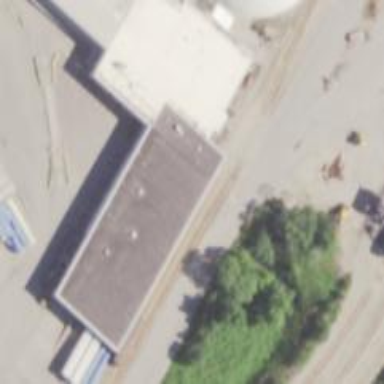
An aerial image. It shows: Railway siding with rails.